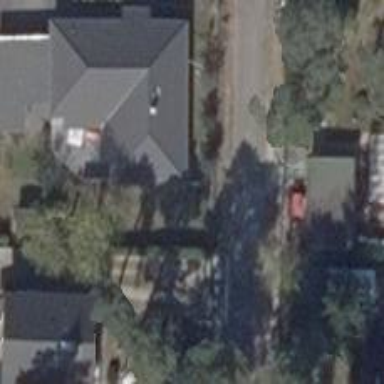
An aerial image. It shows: Driveway.